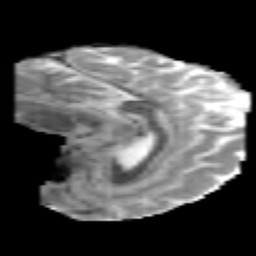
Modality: MD
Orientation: sagittal
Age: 44
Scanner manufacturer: philips
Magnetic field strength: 3 T
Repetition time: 8.6 s
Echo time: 0.127 s